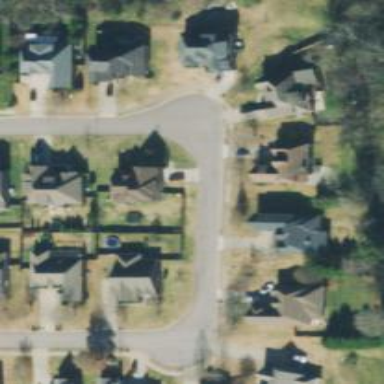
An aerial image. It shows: Residential road with asphalt surface and separate sidewalk.